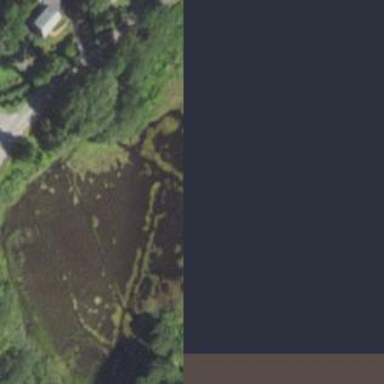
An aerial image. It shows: Saltmarsh wetland.